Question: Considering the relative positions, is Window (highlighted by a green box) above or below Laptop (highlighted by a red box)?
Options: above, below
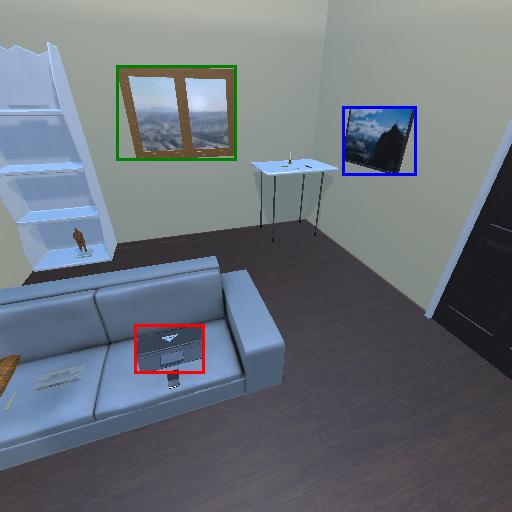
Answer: above